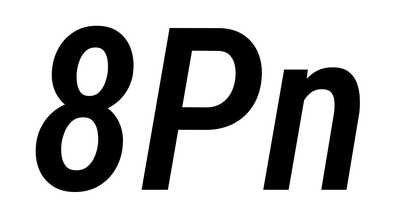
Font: Roboto-Italic_Condensed_Medium_Italic